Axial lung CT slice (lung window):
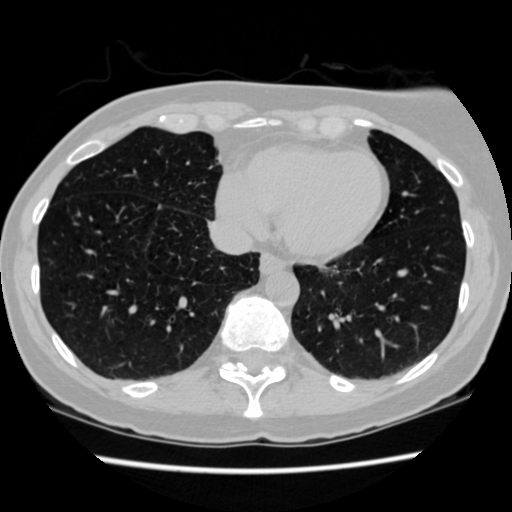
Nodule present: no